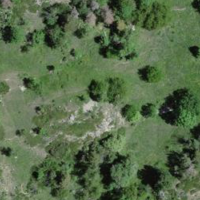
EUNIS habitat code: 52
Species observed at this site:
Cirsium arvense
Dactylorhiza sambucina